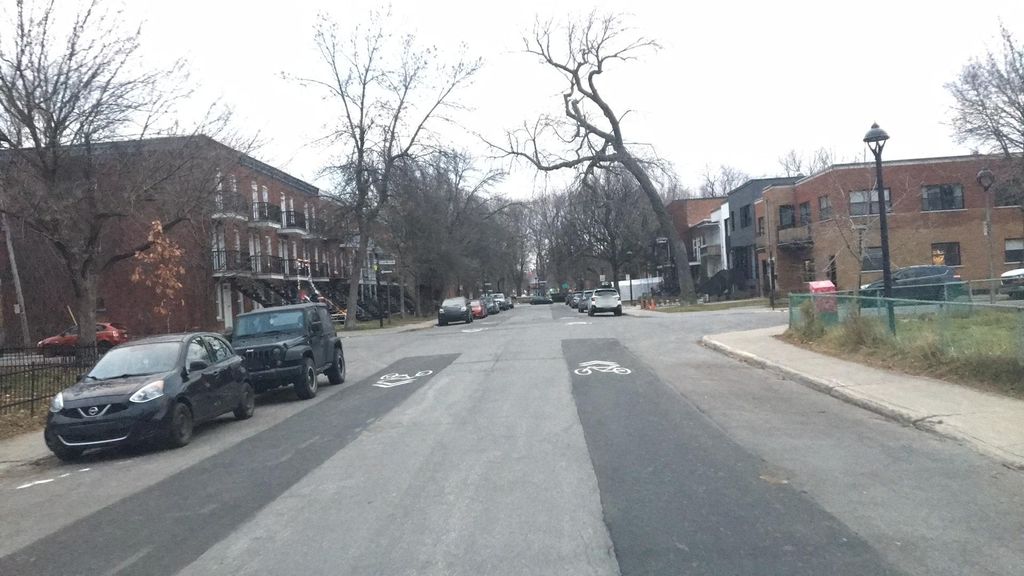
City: montreal